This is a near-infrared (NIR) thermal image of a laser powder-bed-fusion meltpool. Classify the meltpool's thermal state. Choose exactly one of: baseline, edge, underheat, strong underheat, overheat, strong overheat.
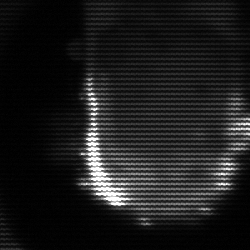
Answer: baseline